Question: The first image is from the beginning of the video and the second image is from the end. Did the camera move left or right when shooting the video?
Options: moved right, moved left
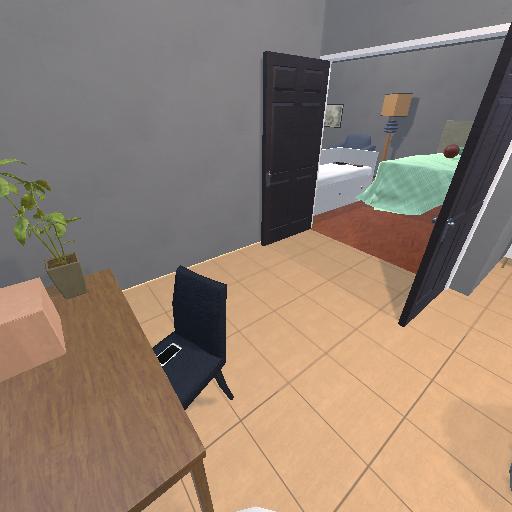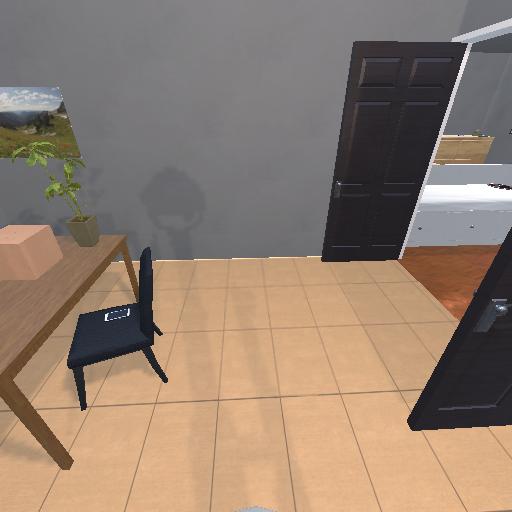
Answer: moved right